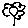
Label: flower